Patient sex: M
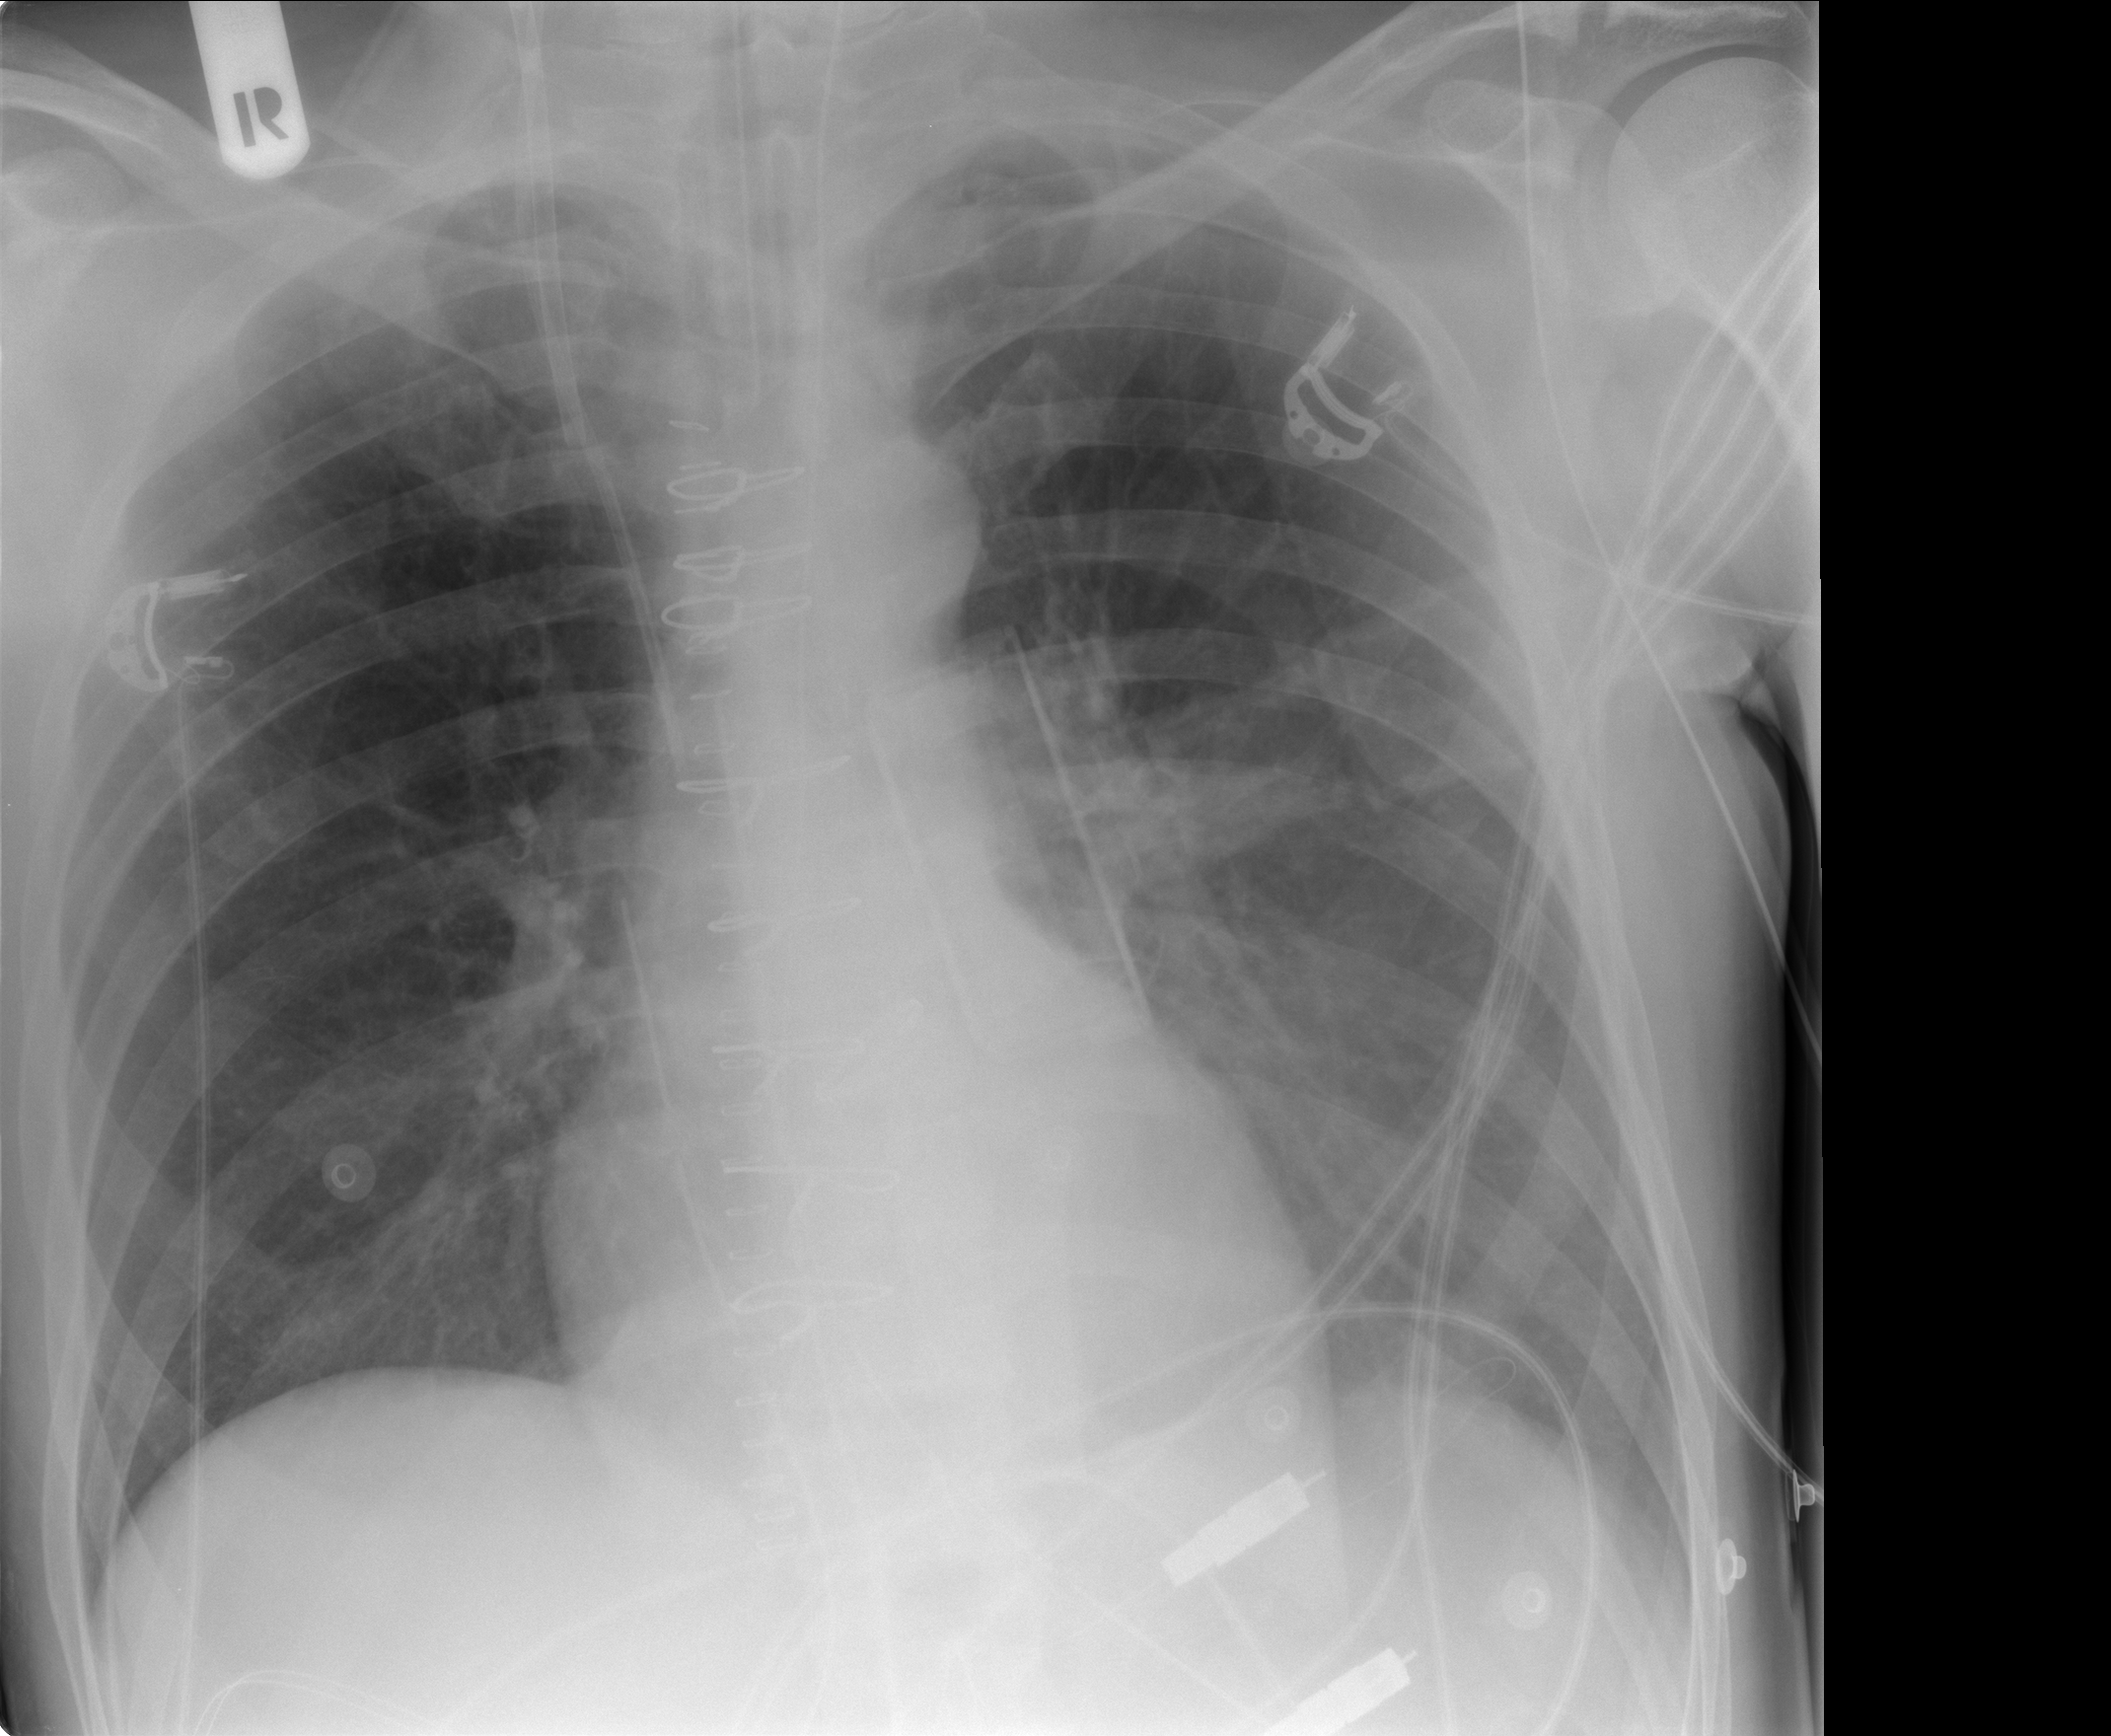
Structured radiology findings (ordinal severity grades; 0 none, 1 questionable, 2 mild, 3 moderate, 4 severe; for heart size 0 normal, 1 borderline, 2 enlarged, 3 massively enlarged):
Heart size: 0
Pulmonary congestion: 0
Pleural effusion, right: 0
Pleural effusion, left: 2
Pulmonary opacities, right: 0
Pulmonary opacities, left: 0
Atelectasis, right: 0
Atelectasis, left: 0